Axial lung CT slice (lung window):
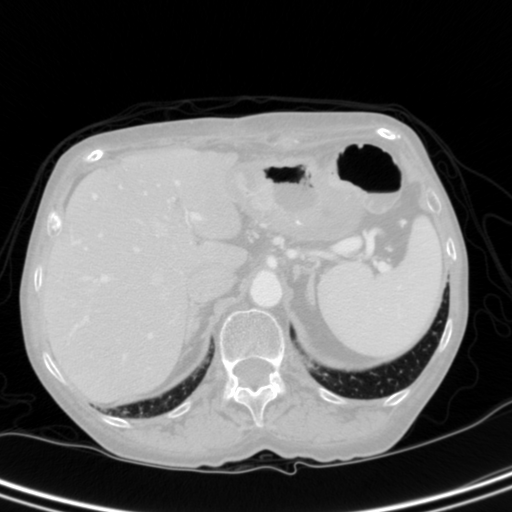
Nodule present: no